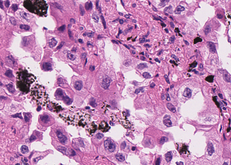
Tumor epithelial tissue: yes
Tumor-associated stroma tissue: yes
Normal tissue: no